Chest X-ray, PA view. Patient: 68 years old, sex F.
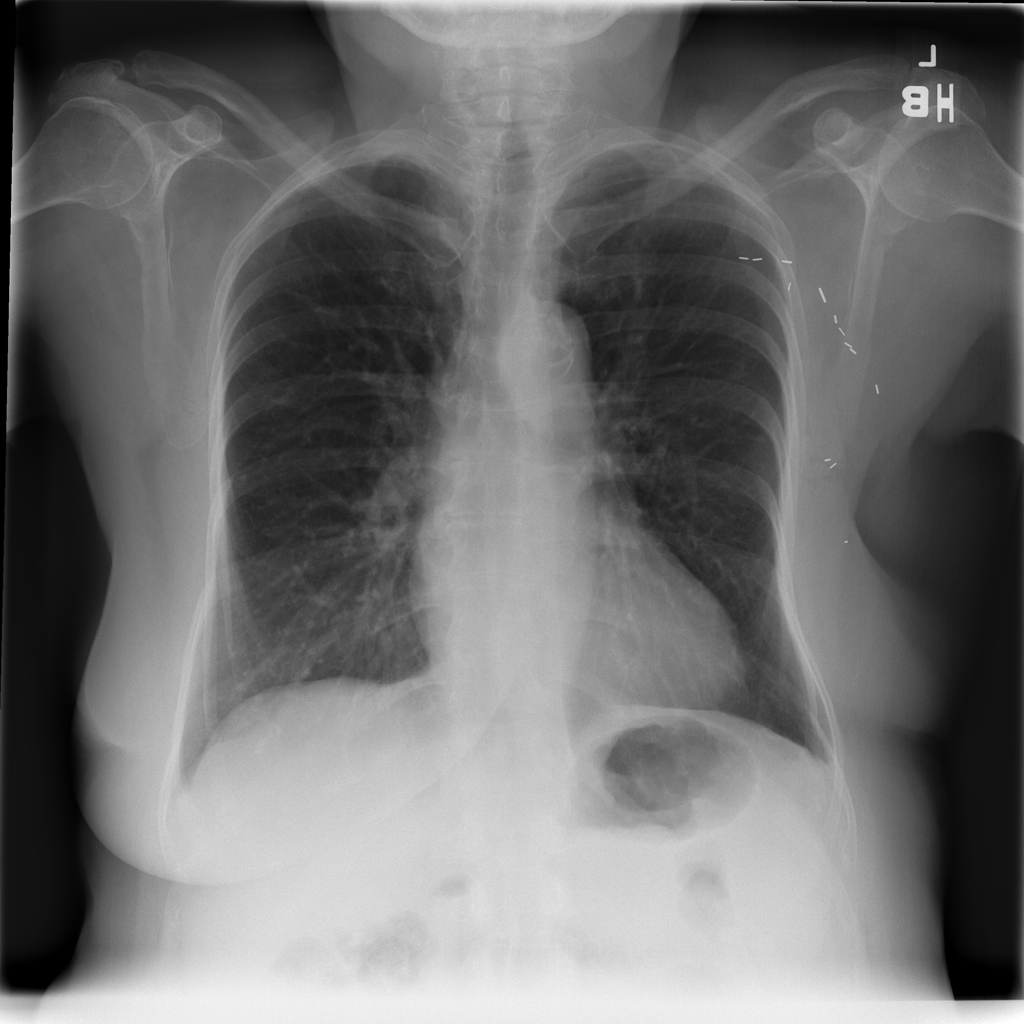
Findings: No Finding